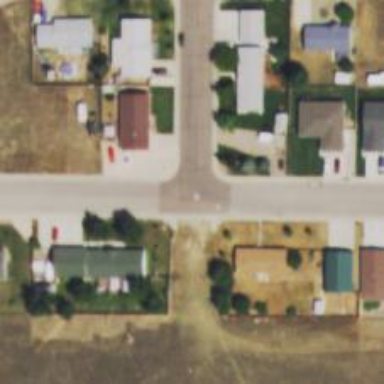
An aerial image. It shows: Residential road.